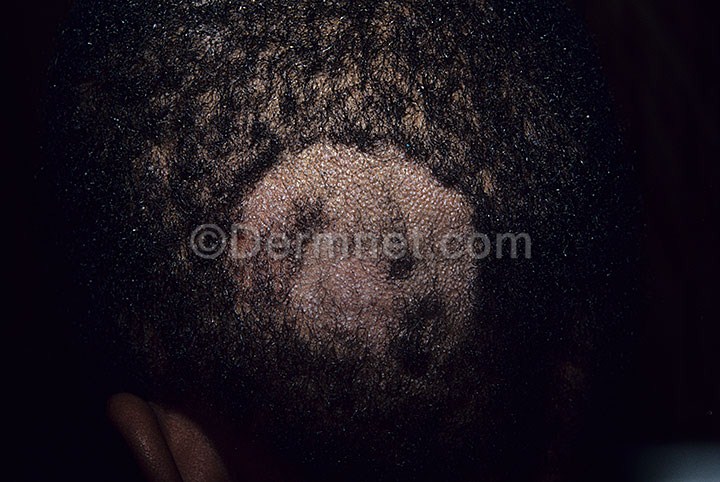
Disease: Tinea Ringworm Candidiasis and other Fungal Infections